Question: Please take a look at this image:

I apologise for my useless paint ability :-)
How can I draw that sort of shape in css, like a ')' without the use of text in a div, just css.
I have tried to make it curved like in the example, but I don't know how to curve it like that from the center.
What must I do to make this kind of shape in css?
Thanks.
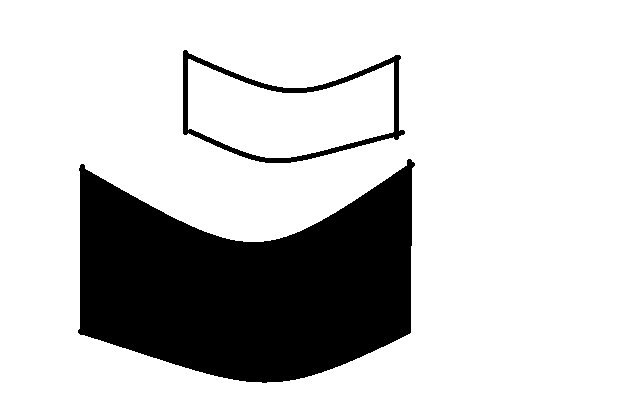
Answer: Here's one approach to implementing this, note that any text in this element isn't going to maintain the illusion of a curve. So I'm unsure as to how useful this would be to you, but as you don't specify your use-case, it seemed worth posting as, perhaps, it might be of use in some way. If only as an idea for how you might proceed:
'''
#box {
display: block;
margin: 2em auto;
width: 10em;
height: 5em;
background-color: black;
position: relative;
}
#box:before {
position: absolute;
top: -1em;
left: 0;
right: 0;
height: 2em;
background-color: #fff;
content: ' ';
border-radius: 50%;
}
#box:after {
position: absolute;
bottom: -1em;
left: 0;
right: 0;
height: 2em;
background-color: #000;
content: ' ';
border-radius: 50%;
}
'''
<URL>.